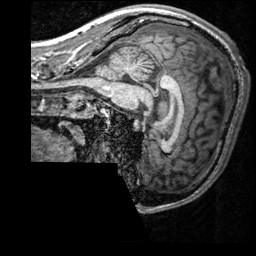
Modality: T1w
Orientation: sagittal
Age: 29
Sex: male
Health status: healthy
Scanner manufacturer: siemens
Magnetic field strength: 3 T
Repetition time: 2.3 s
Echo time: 0.00303 s